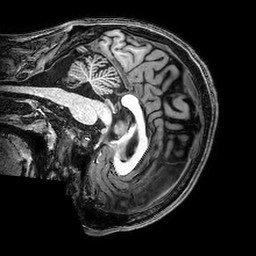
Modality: T1w
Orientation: sagittal
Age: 24
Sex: male
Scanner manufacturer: philips
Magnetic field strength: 3 T
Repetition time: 0.008165 s
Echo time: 0.00374 s